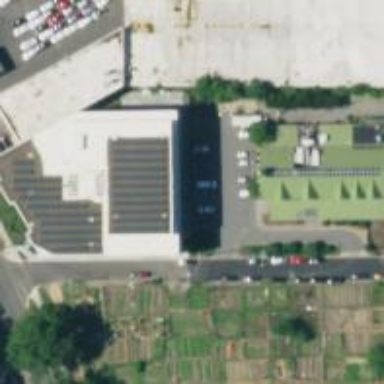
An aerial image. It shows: Storage rental shop located in building.